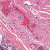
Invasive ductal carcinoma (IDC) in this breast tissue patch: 0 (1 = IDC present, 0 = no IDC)